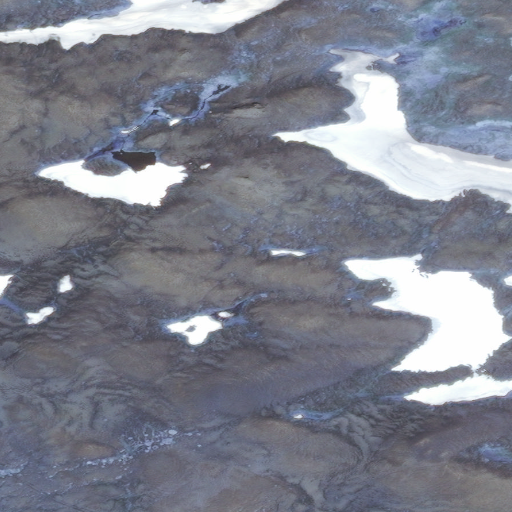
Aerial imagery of mountains in Alaska named Leaf Hills containing only unknown